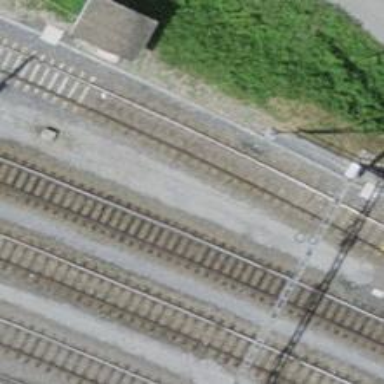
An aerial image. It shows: Single-track electrified railway siding with contact lines. The voltage for this railway line is 3000 to 15000 volts.